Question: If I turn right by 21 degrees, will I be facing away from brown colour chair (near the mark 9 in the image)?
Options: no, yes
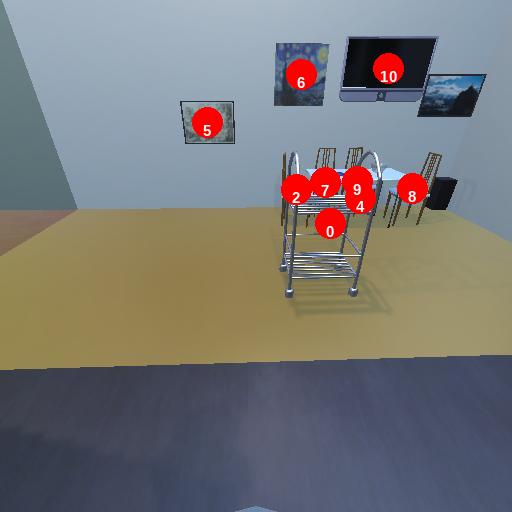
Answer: no